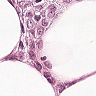
Metastatic tissue present: yes